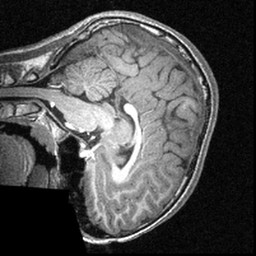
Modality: T1w
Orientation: sagittal
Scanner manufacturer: siemens
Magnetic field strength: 3 T
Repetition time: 1.57 s
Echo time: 0.00304 s